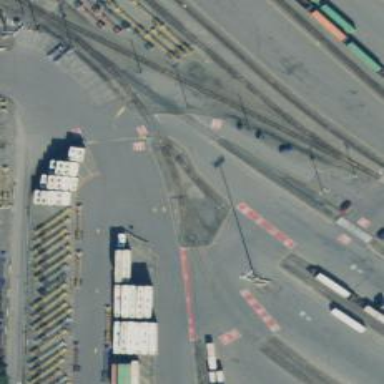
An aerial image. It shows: Railway spur service.